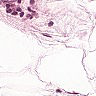
Metastatic tissue present: no